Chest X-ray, PA view. Patient: 71 years old, sex M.
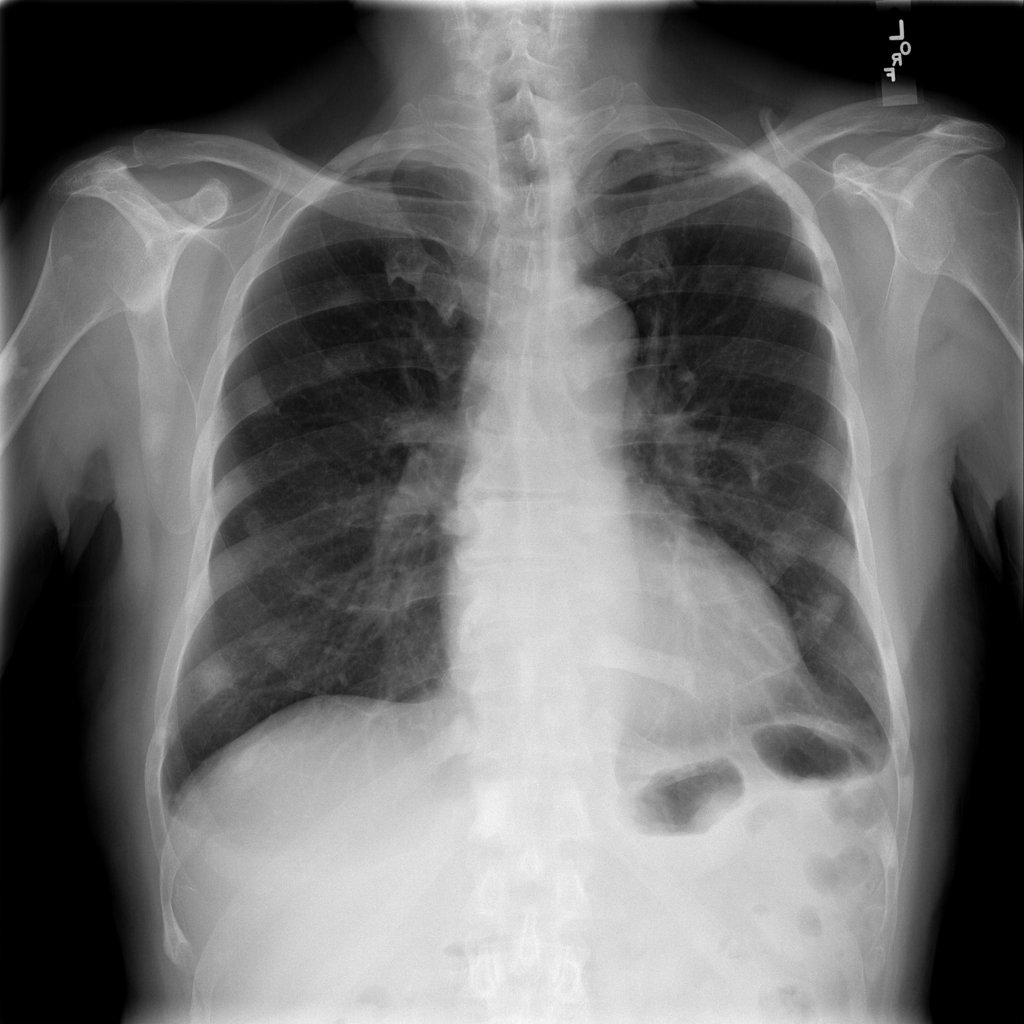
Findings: No Finding